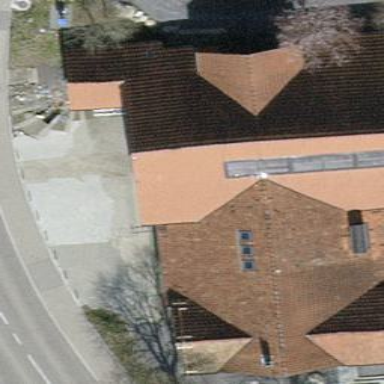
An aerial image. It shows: Building.